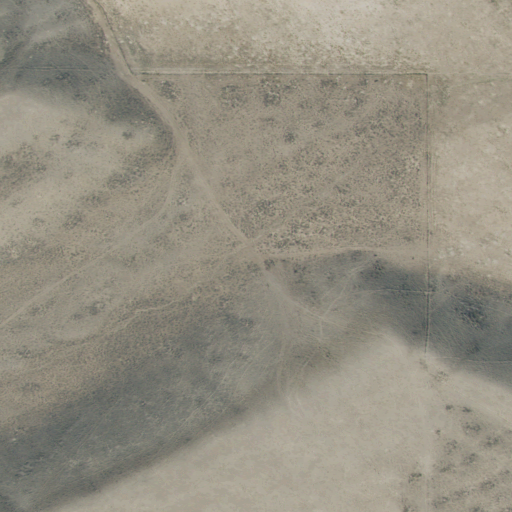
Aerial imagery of valley in Idaho named Sawmill Canyon containing shrub, low intensity development, grassland, medium intensity development, and open development